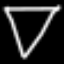
Label: diamond